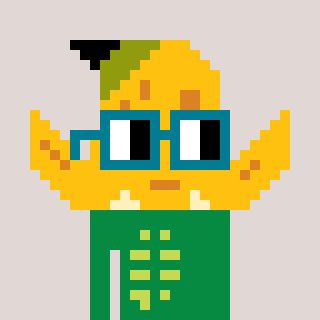
a pixel art character with square dark green glasses, a banana-shaped head and a green-colored body on a warm background